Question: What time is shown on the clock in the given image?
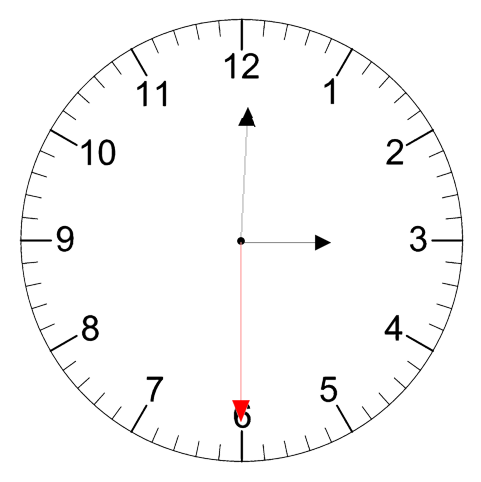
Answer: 03:00:30